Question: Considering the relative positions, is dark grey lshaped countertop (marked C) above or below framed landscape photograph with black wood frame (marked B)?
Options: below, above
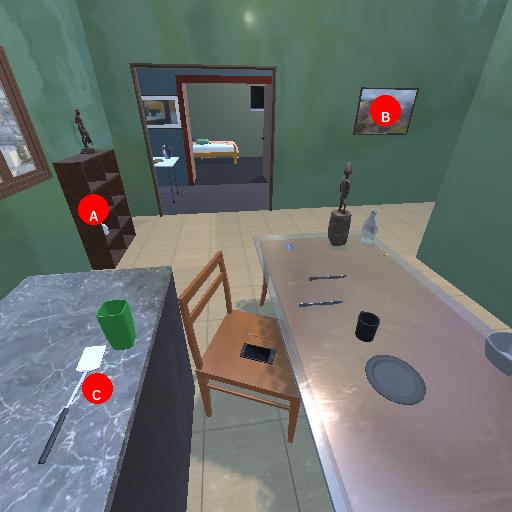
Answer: below